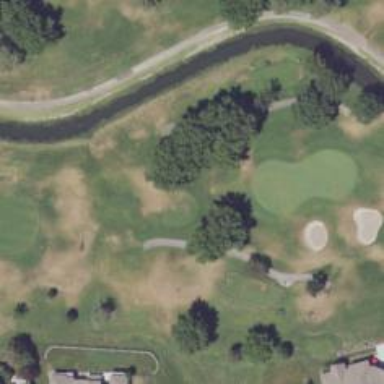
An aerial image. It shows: Golf tee.